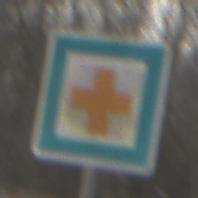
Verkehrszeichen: ErsteHilfe
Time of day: MorningAfternoon
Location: Outdoor (Nature)
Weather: PartlyCloudy
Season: Winter
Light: Natural